Question: Here is a plot ,how can i draw it in R?

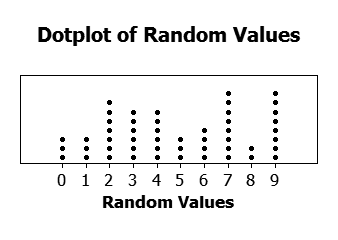
Answer: The base R function is 'stripchart'. A worked out example:
'''
set.seed(1); A <- sample(0:10, 100, replace = TRUE)
stripchart(A, method = "stack", offset = .5, at = .15, pch = 19,
main = "Dotplot of Random Values", xlab = "Random Values")
'''

You can also play with 'offset' to increasing the gap between the stacked points, and 'pch' to change the point type.